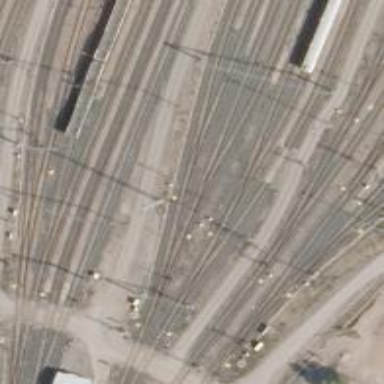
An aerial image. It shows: Railway yard with electrified contact lines.